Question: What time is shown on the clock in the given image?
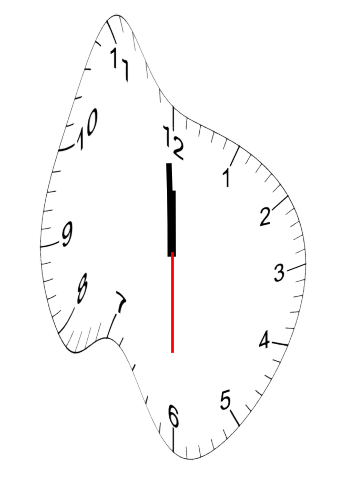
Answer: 11:59:30